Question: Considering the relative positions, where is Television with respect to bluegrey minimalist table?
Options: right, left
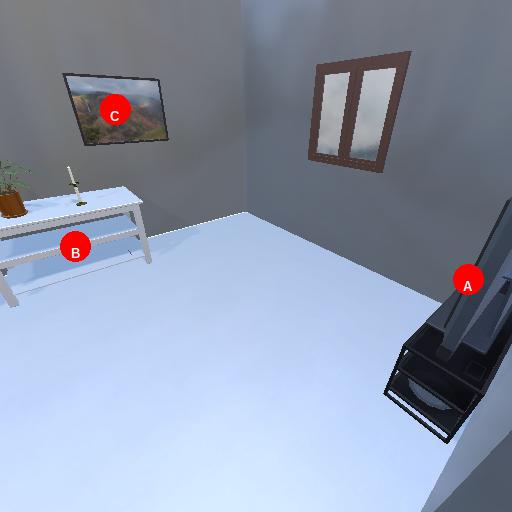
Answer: right